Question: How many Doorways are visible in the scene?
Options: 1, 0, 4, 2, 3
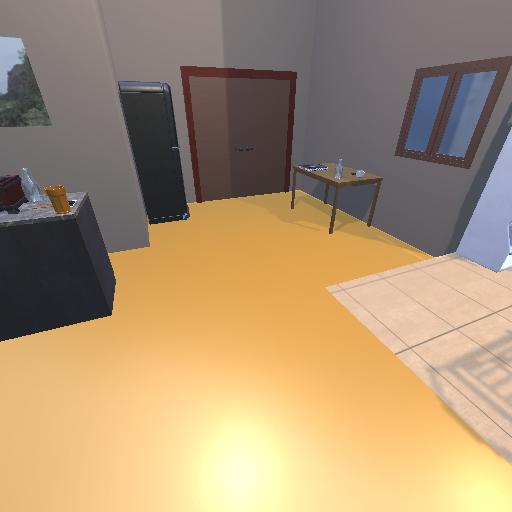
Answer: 1